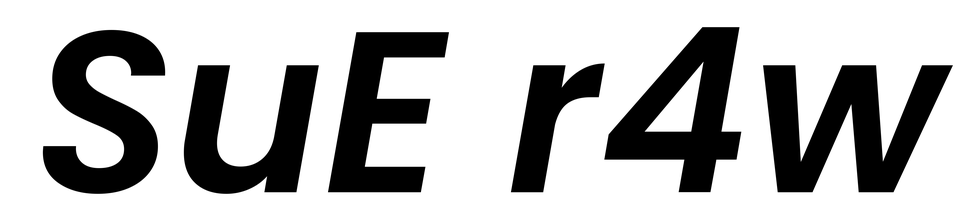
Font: Poppins-SemiBoldItalic